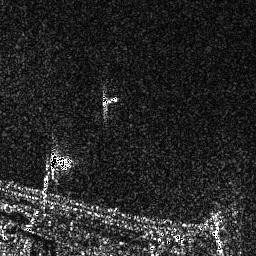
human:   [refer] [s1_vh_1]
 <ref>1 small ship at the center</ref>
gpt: <box>[[39, 36, 45, 41, 0]]</box>